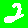
Digit: 2